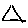
Label: triangle